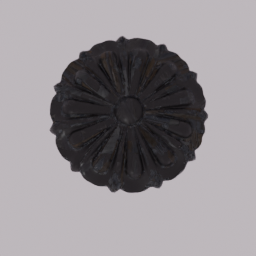
Label: decoration